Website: apple
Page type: cart
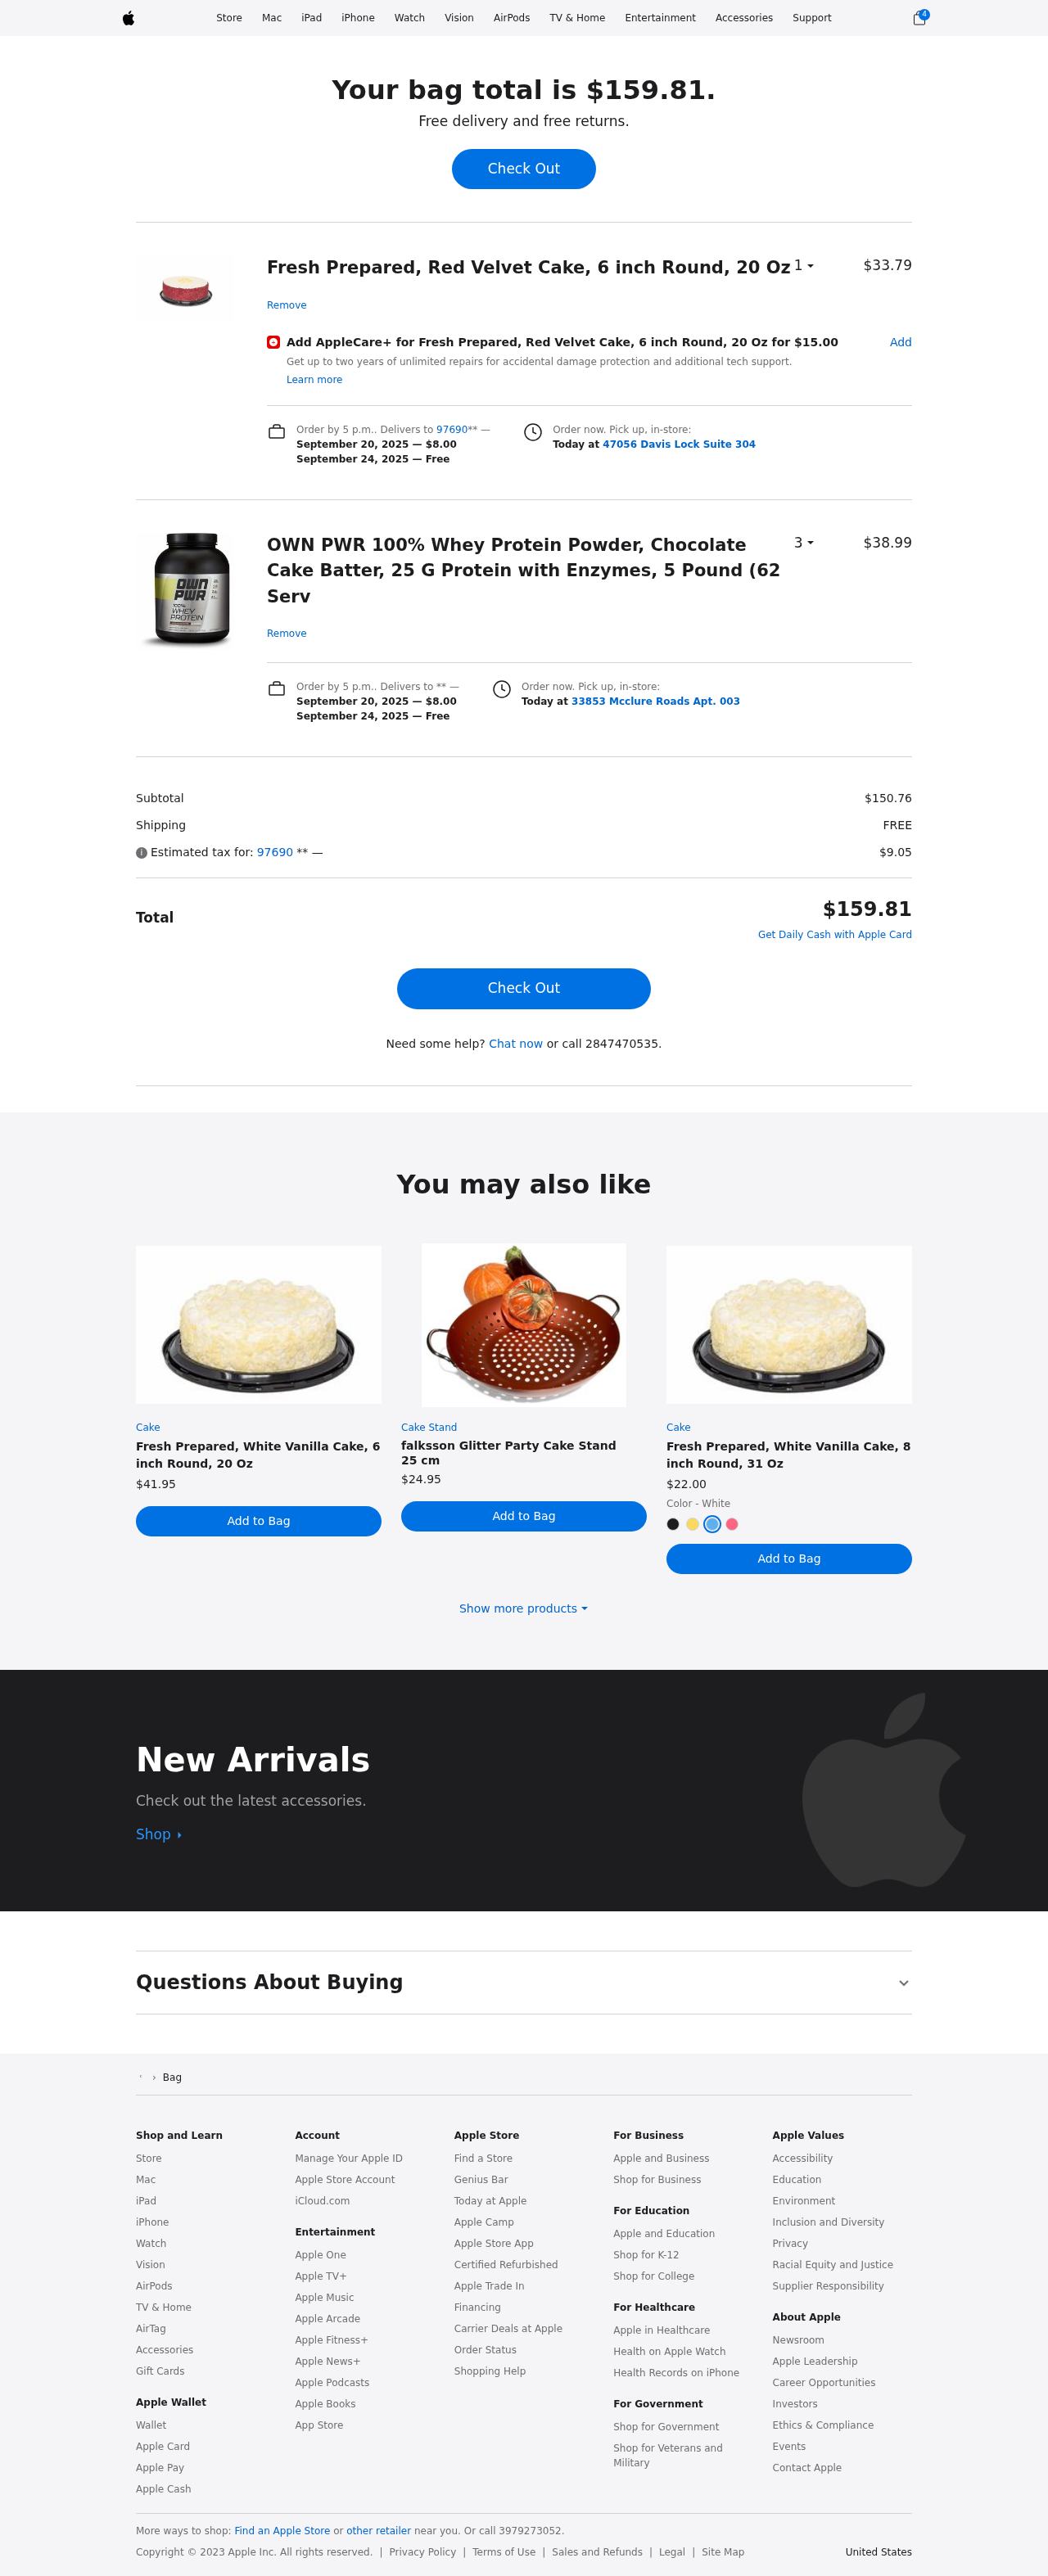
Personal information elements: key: PII_LOCATION1_STREET
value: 47056 Davis Lock Suite 304
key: PII_LOCATION2_STREET
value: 33853 Mcclure Roads Apt. 003
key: PII_PHONE
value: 2847470535
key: PII_POSTCODE
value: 97690
Product elements: key: PRODUCT1_NAME
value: Fresh Prepared, Red Velvet Cake, 6 inch Round, 20 Oz
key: PRODUCT1_PRICE
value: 33.79
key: PRODUCT1_QUANTITY
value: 1
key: PRODUCT2_NAME
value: OWN PWR 100% Whey Protein Powder, Chocolate Cake Batter, 25 G Protein with Enzymes, 5 Pound (62 Serv
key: PRODUCT2_PRICE
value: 38.99
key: PRODUCT2_QUANTITY
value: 3
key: PRODUCT3_ITEM_CATEGORY
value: Cake
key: PRODUCT3_NAME
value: Fresh Prepared, White Vanilla Cake, 6 inch Round, 20 Oz
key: PRODUCT3_PRICE
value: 41.95
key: PRODUCT4_ITEM_CATEGORY
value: Cake Stand
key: PRODUCT4_NAME
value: falksson Glitter Party Cake Stand 25 cm
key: PRODUCT4_PRICE
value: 24.95
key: PRODUCT5_ITEM_CATEGORY
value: Cake
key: PRODUCT5_NAME
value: Fresh Prepared, White Vanilla Cake, 8 inch Round, 31 Oz
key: PRODUCT5_PRICE
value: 22
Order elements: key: ORDER_NUM_ITEMS
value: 4
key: ORDER_TOTAL
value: $159.81
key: ORDER_SHIPPING_DATE
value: September 20, 2025
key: ORDER_SHIPPING_COST
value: $8.00
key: ORDER_DELIVERY_DATE
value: September 24, 2025
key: ORDER_SHIPPING_DATE2
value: September 20, 2025
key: ORDER_SHIPPING_COST2
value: $8.00
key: ORDER_DELIVERY_DATE2
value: September 24, 2025
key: ORDER_SUBTOTAL
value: $150.76
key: ORDER_SHIPPING_COST_SUMMARY
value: FREE
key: ORDER_TAX
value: $9.05
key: ORDER_TOTAL2
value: $159.81
Other elements: key: APPLECARE_PRICE
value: $15.00